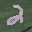
Label: 2